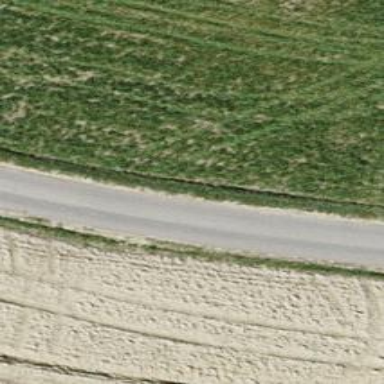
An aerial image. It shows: Unclassified road with grade1 track type.